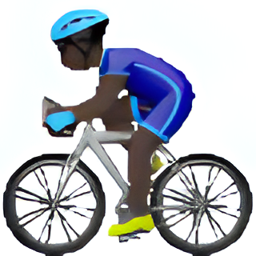
Name: bicyclist
Emoji: 🚴🏿
Group: People & Body
Sub-group: person-sport